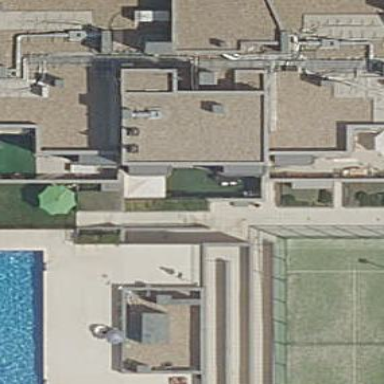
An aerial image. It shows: Residential building.